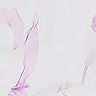
Metastatic tissue present: no